Field crop: tomato
Growth stage: 1
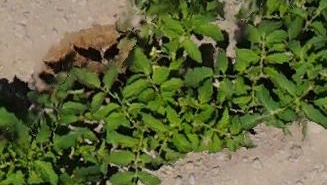
Species: tomato